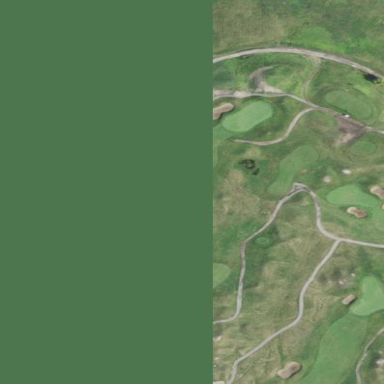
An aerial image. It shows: Grassy area designated as golf fairway.